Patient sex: M
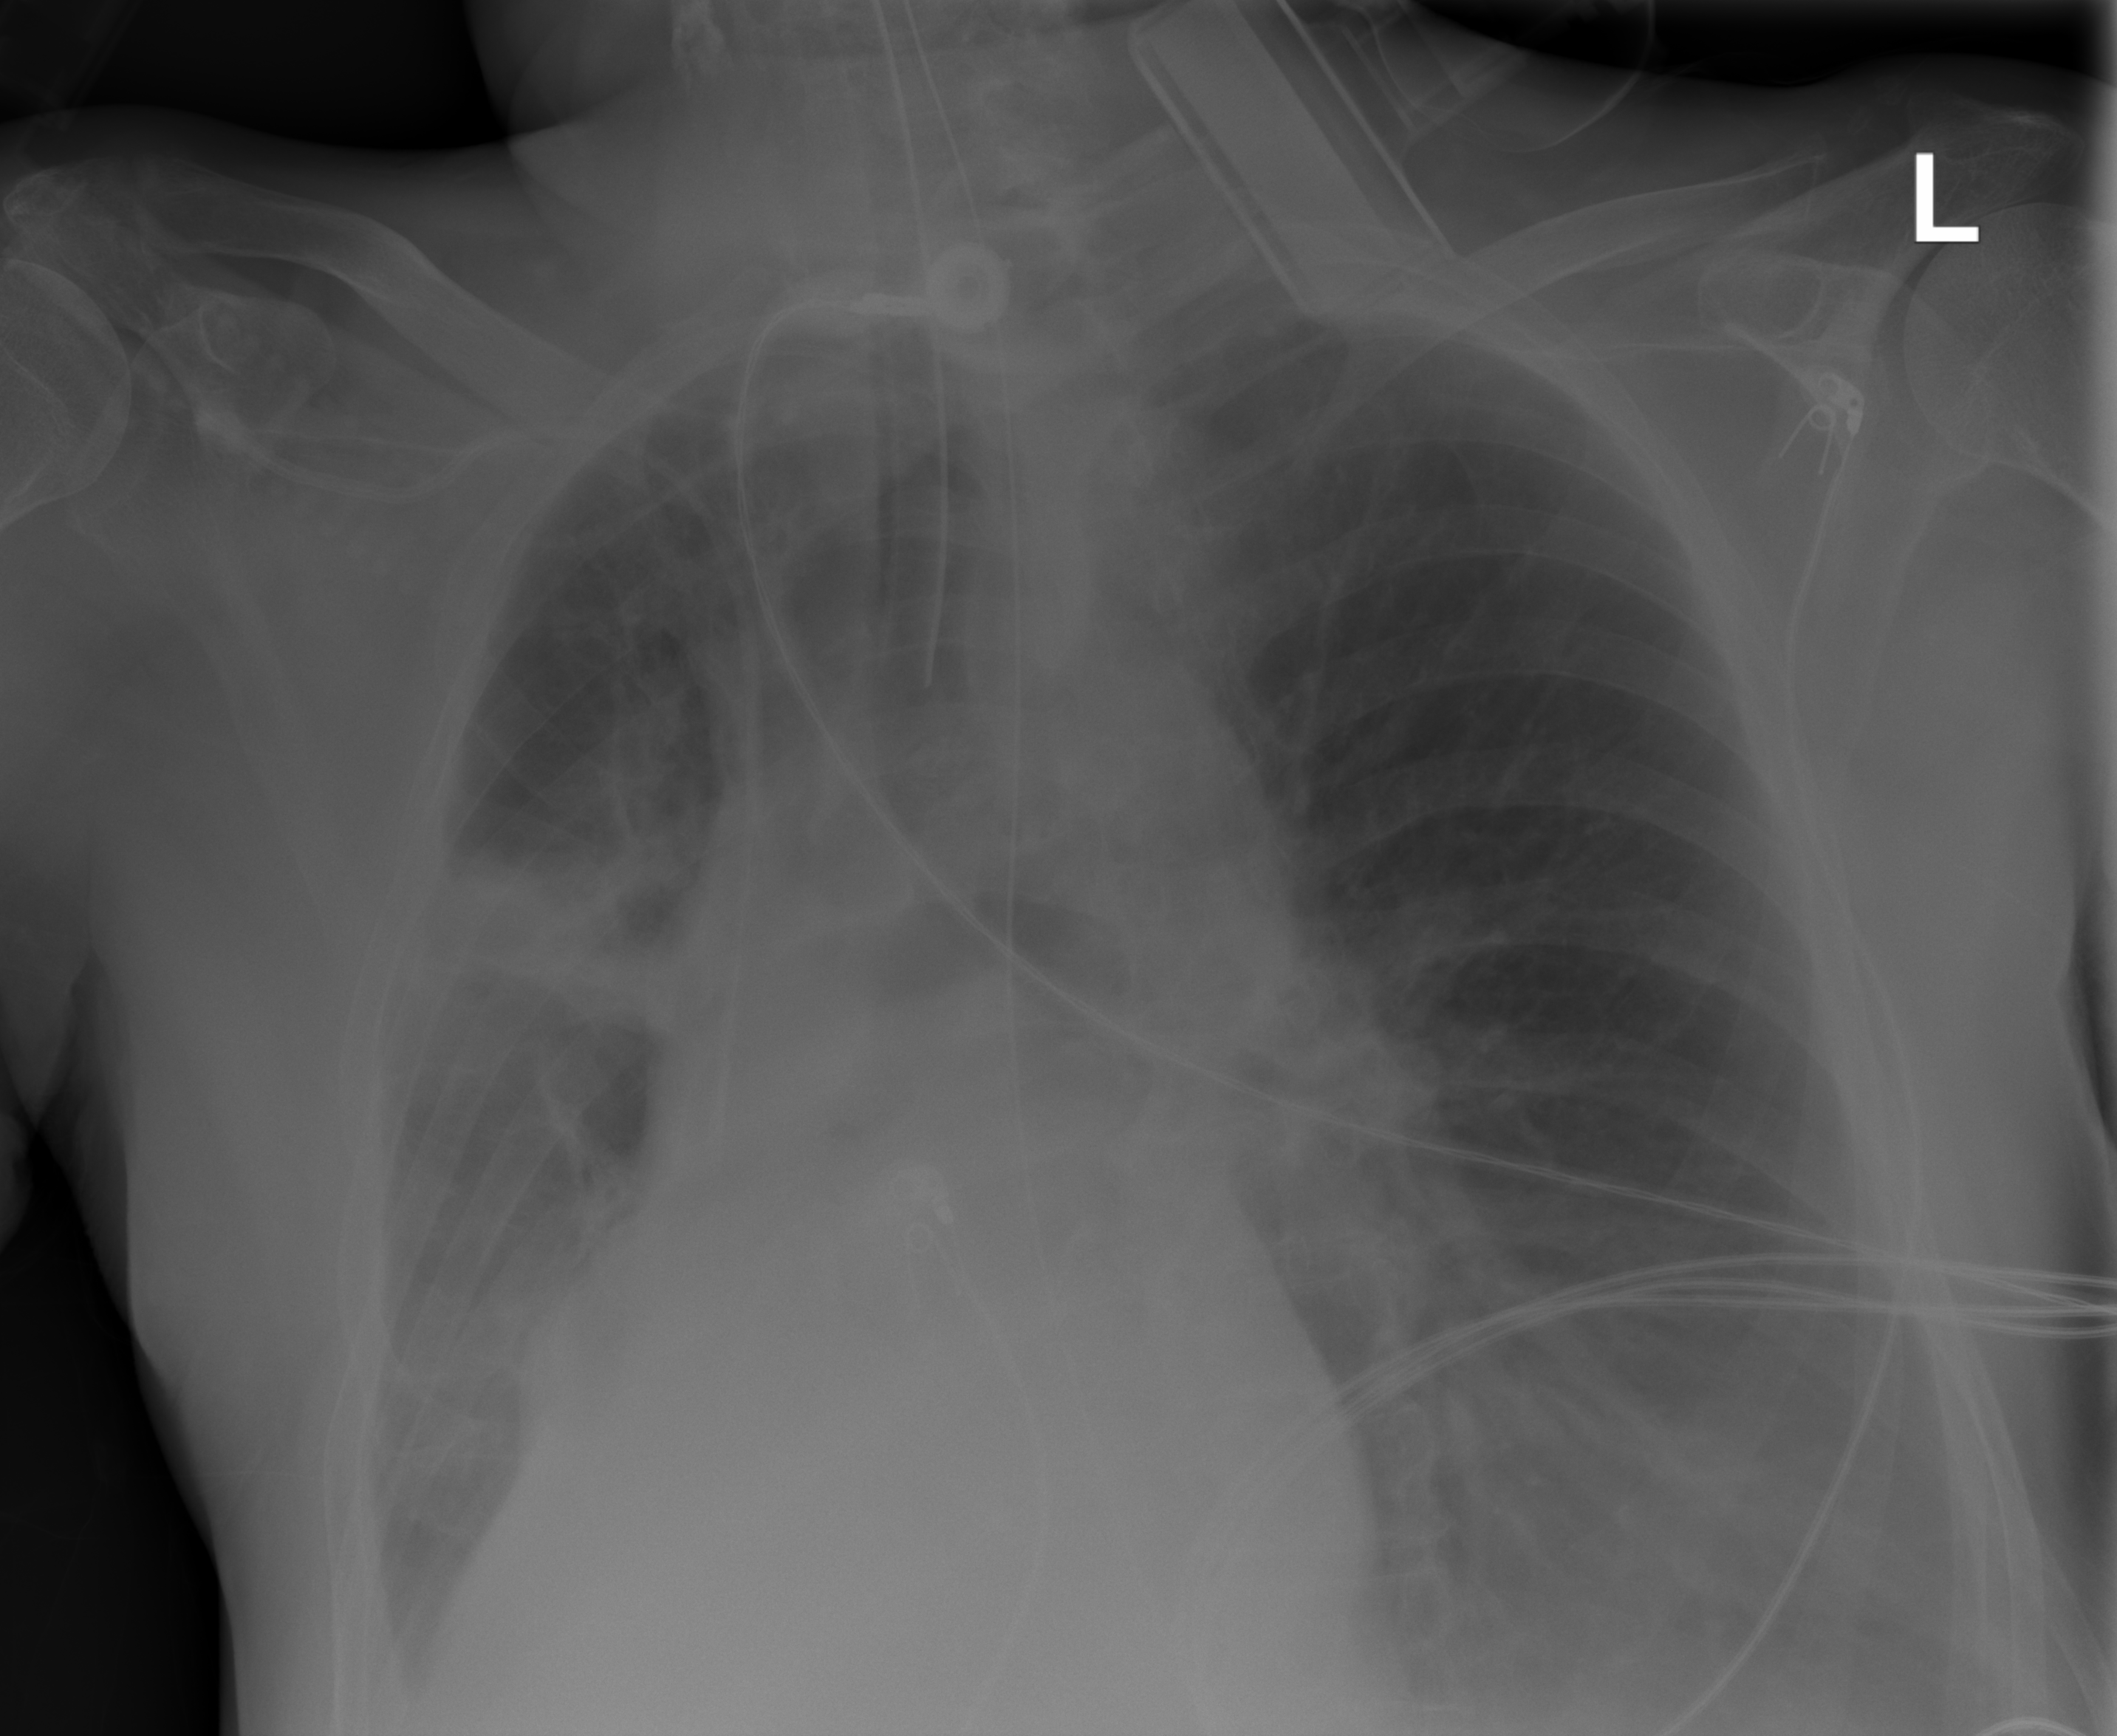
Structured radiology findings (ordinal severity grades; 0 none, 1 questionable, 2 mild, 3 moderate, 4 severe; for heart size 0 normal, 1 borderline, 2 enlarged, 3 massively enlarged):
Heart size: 0
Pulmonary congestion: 0
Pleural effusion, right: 2
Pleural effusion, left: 2
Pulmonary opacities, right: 3
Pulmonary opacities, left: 2
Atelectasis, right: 2
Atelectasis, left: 2